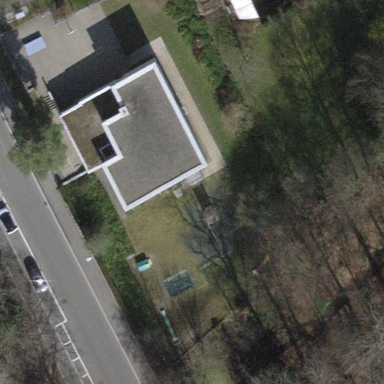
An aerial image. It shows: Kindergarten building.